Question: Exam tomorrow and the prof let us know a question that would be on it :).
In the context of this diagram, L is epsilon (The empty string), and Z0 is the stack empty symbol.
I've made some progress in determining a few rules about the words the language generates, but haven't been able to pin down the entire language.
Thanks!

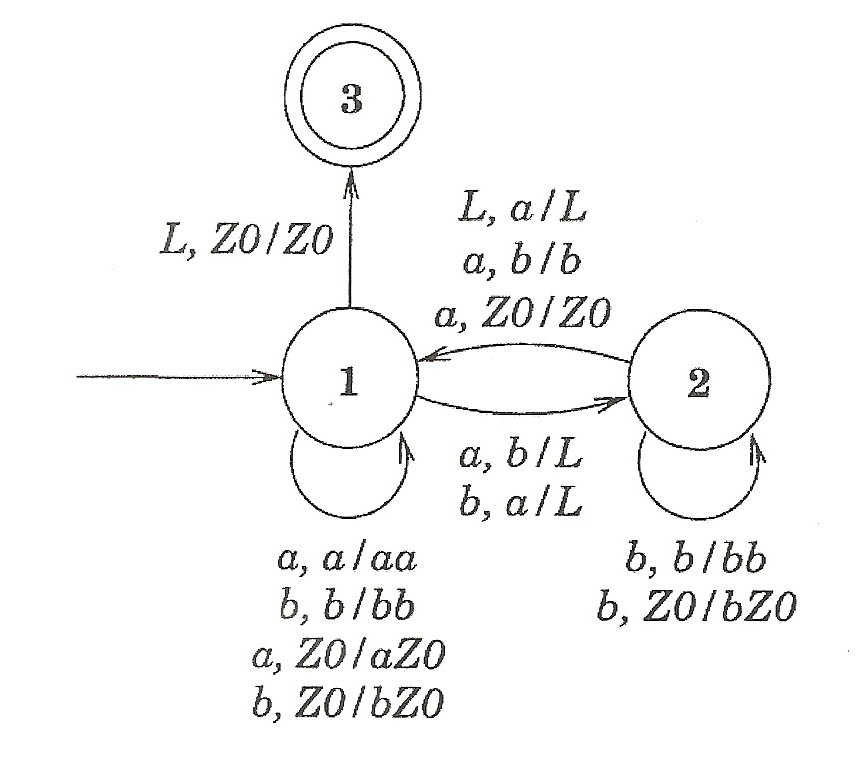
Answer: This PDA is not nearly as non-deterministic as it appears at first glance... Consider the following cases.
1. Suppose the input starts with ab. Then we go to state 2 with an empty stack, so the "L" rule does not match, so we are only in state 2.
2. Suppose the input starts with (a^n)b for n > 1. Then we go to state 2 with a^(n-1) on the stack, and the "L" rule triggers taking us back to state 1 with a^(n-2) on the stack. But since the stack in state 2 is a^(n-1) (and n>1), the loop-back arrows on state 2 cannot match... So here again, we are (effectively) only in one state: state 1.
3. Suppose the input starts with ba. Then again we go to state 2 with an empty stack, and as in case (1), the "L" rule does not match so we are only in state 2.
4. Finally, suppose the input starts with (b^n)a for n > 1. Then we go to state 2 with with b^n on the stack, so the "L" rule does not trigger and we are only in state 2.
In other words, any time the "L" rule creates a "fork" of the PDA into state 1, it only does so because "a" was on top of the stack... Which implies that the fork remaining in state 2 must die on the very next input symbol. So in effect there is no non-determinism here, and you can model this PDA as if it is always in just one state.
With this observation in hand, I think it is pretty easy to see that @Nayuki is correct: This PDA accepts any string with twice as many a's as b's.
First, show that when the PDA is in state 1, the stack always consists entirely of a's or entirely of b's (or is empty). And when the PDA is in state 2, the stack consists entirely of b's (or is empty). This is a simple case analysis similar to the four cases above; e.g. "state 1, stack=a^n, next character b => state 1, stack=a^(n-2)". (Taking care for the cases of n=0 or n=1.)
Think of each 'b' as "wanting to be partnered with 2 'a's". State 1, stack='a^n' means n 'a's are waiting for partners. State 1, stack='b^n' means n 'b's are waiting for partners. State 2, stack='b^n' means one 'b' was partnered with one 'a' n 'b's are still waiting for partners.
Prove that what I just wrote is true, and the result follows.